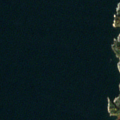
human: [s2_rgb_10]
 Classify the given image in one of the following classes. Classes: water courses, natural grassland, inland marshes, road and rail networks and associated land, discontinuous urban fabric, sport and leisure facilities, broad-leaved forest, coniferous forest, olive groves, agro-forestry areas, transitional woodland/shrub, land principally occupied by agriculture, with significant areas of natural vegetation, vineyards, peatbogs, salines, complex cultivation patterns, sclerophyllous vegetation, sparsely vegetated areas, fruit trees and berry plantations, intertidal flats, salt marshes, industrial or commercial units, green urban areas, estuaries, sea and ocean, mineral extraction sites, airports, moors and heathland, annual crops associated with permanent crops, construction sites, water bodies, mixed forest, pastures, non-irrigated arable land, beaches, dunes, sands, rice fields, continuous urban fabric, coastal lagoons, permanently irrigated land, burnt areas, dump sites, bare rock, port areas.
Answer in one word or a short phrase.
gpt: bare rock, sea and ocean